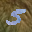
Label: 5